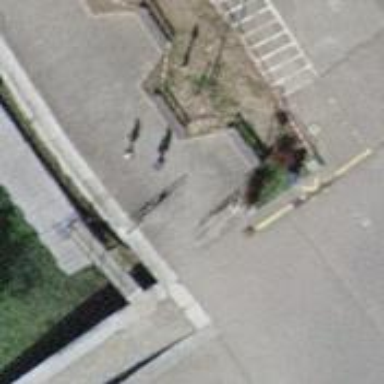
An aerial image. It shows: Double openable cycle barrier.